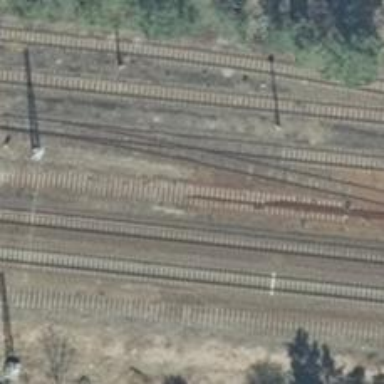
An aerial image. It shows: Disused railway spur line.